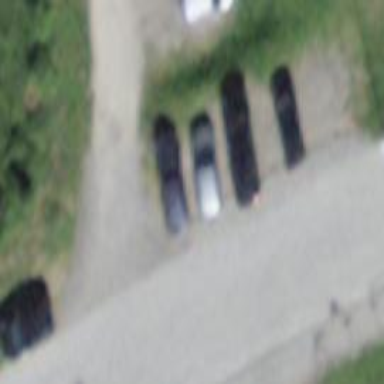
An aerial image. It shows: Parking area with surface.